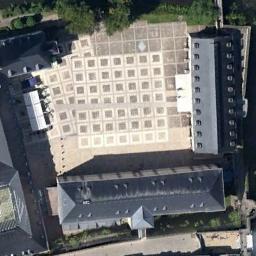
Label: palace